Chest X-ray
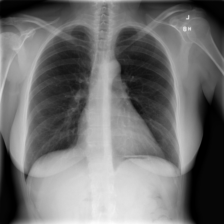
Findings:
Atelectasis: negative
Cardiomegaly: negative
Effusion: negative
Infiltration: negative
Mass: negative
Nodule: negative
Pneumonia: negative
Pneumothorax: negative
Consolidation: negative
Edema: negative
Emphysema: negative
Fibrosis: negative
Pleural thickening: negative
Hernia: negative